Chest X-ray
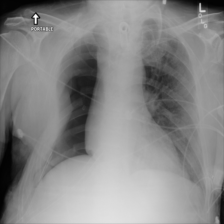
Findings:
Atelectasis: negative
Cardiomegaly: negative
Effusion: negative
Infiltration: negative
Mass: positive
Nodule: negative
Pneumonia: negative
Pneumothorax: positive
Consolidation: negative
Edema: negative
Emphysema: negative
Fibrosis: negative
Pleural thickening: positive
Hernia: negative